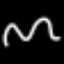
Label: squiggle